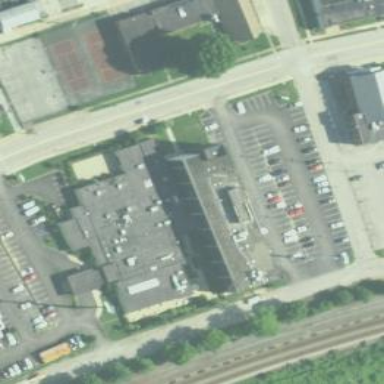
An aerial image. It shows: Hotel with flat black roof.